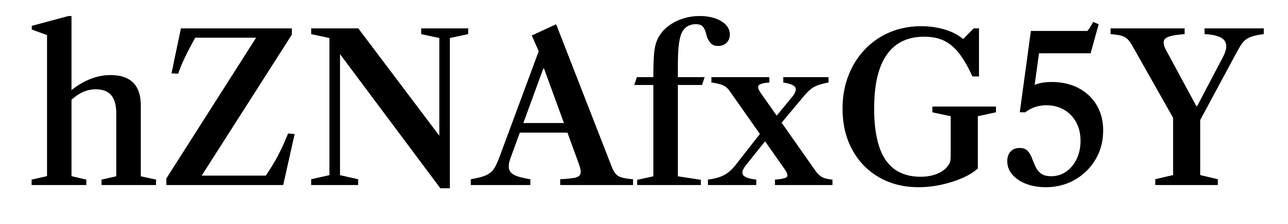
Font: LibreCaslonText_Medium